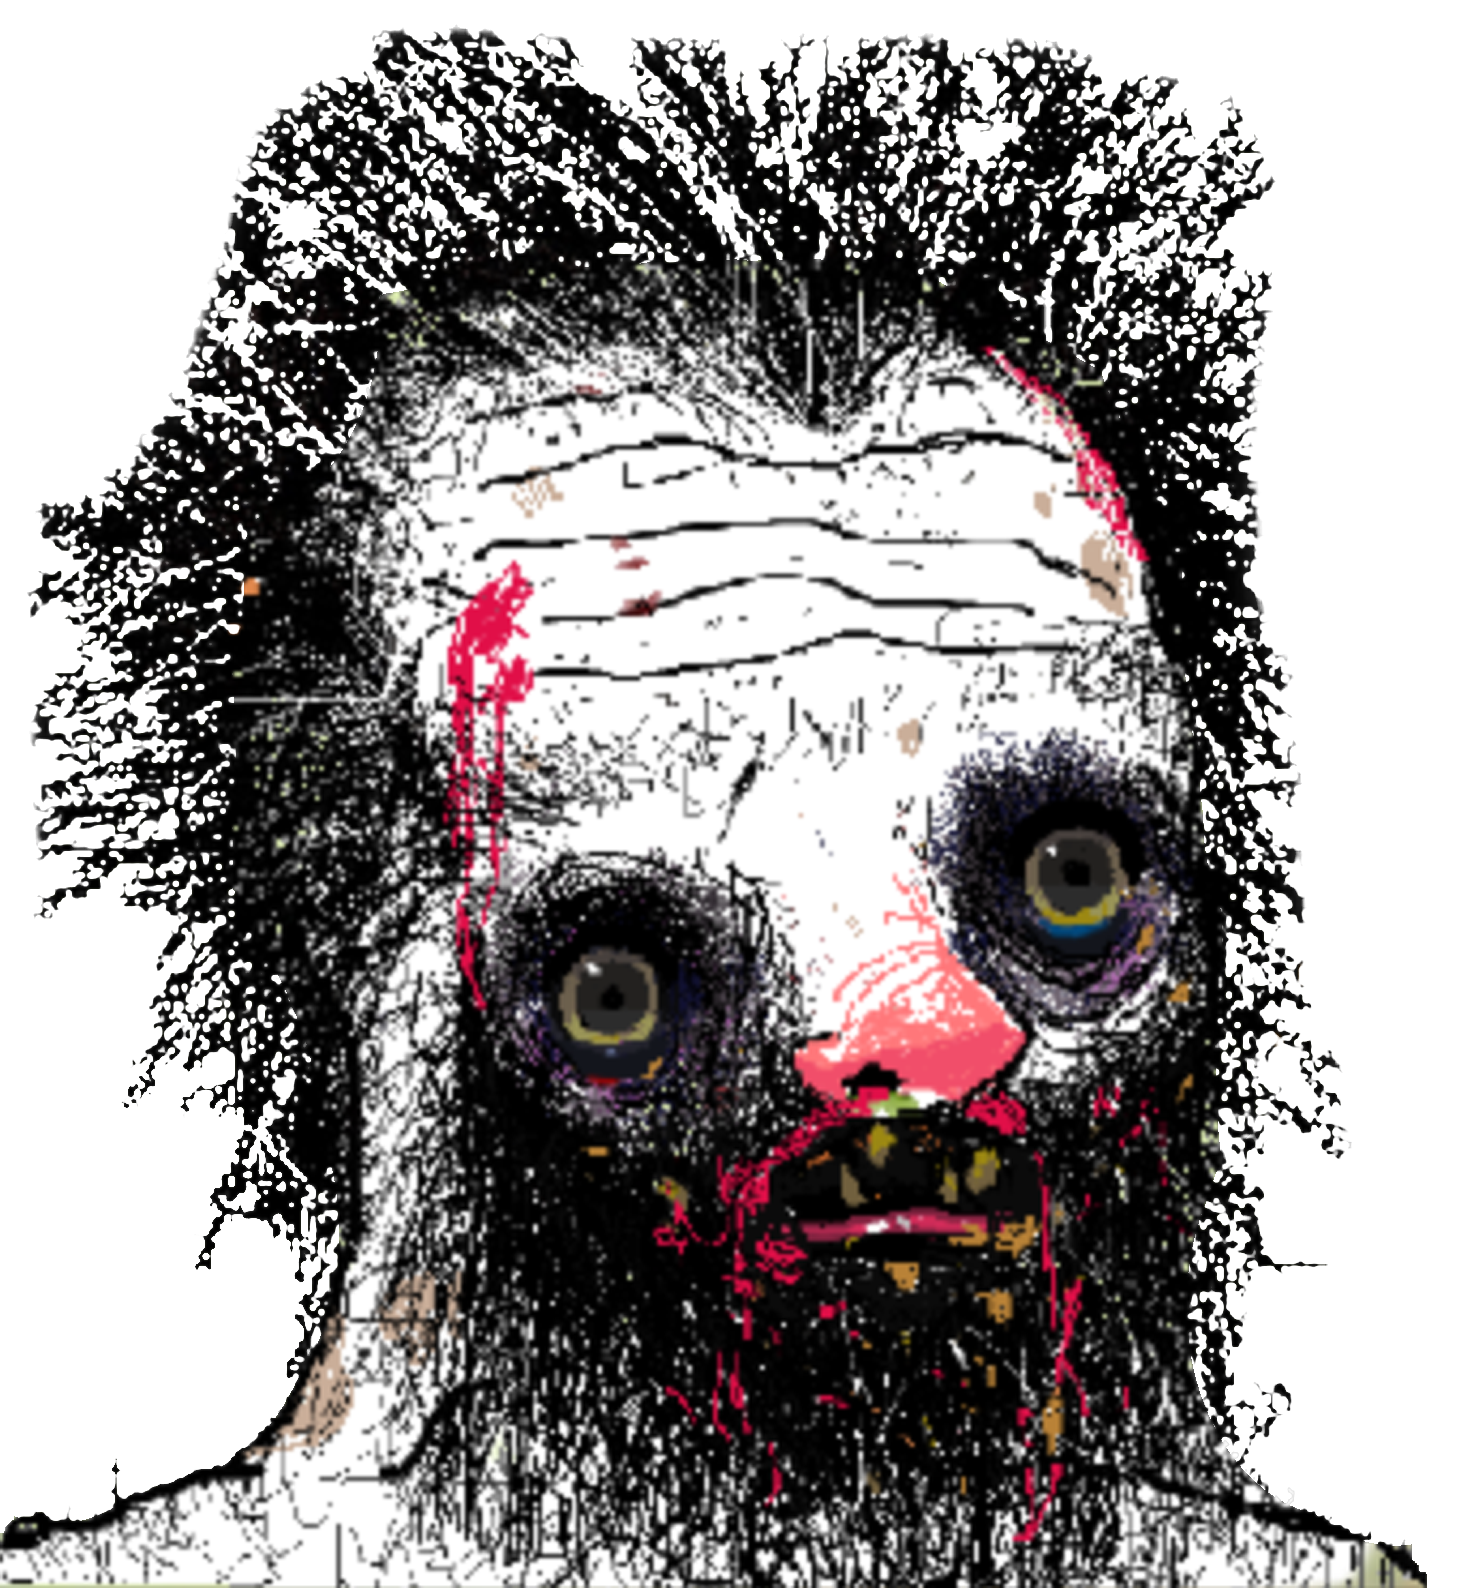
Label: 5_Doomer